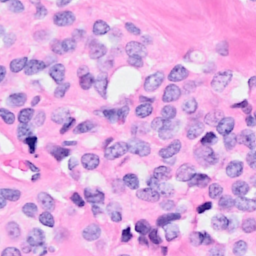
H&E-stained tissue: Breast